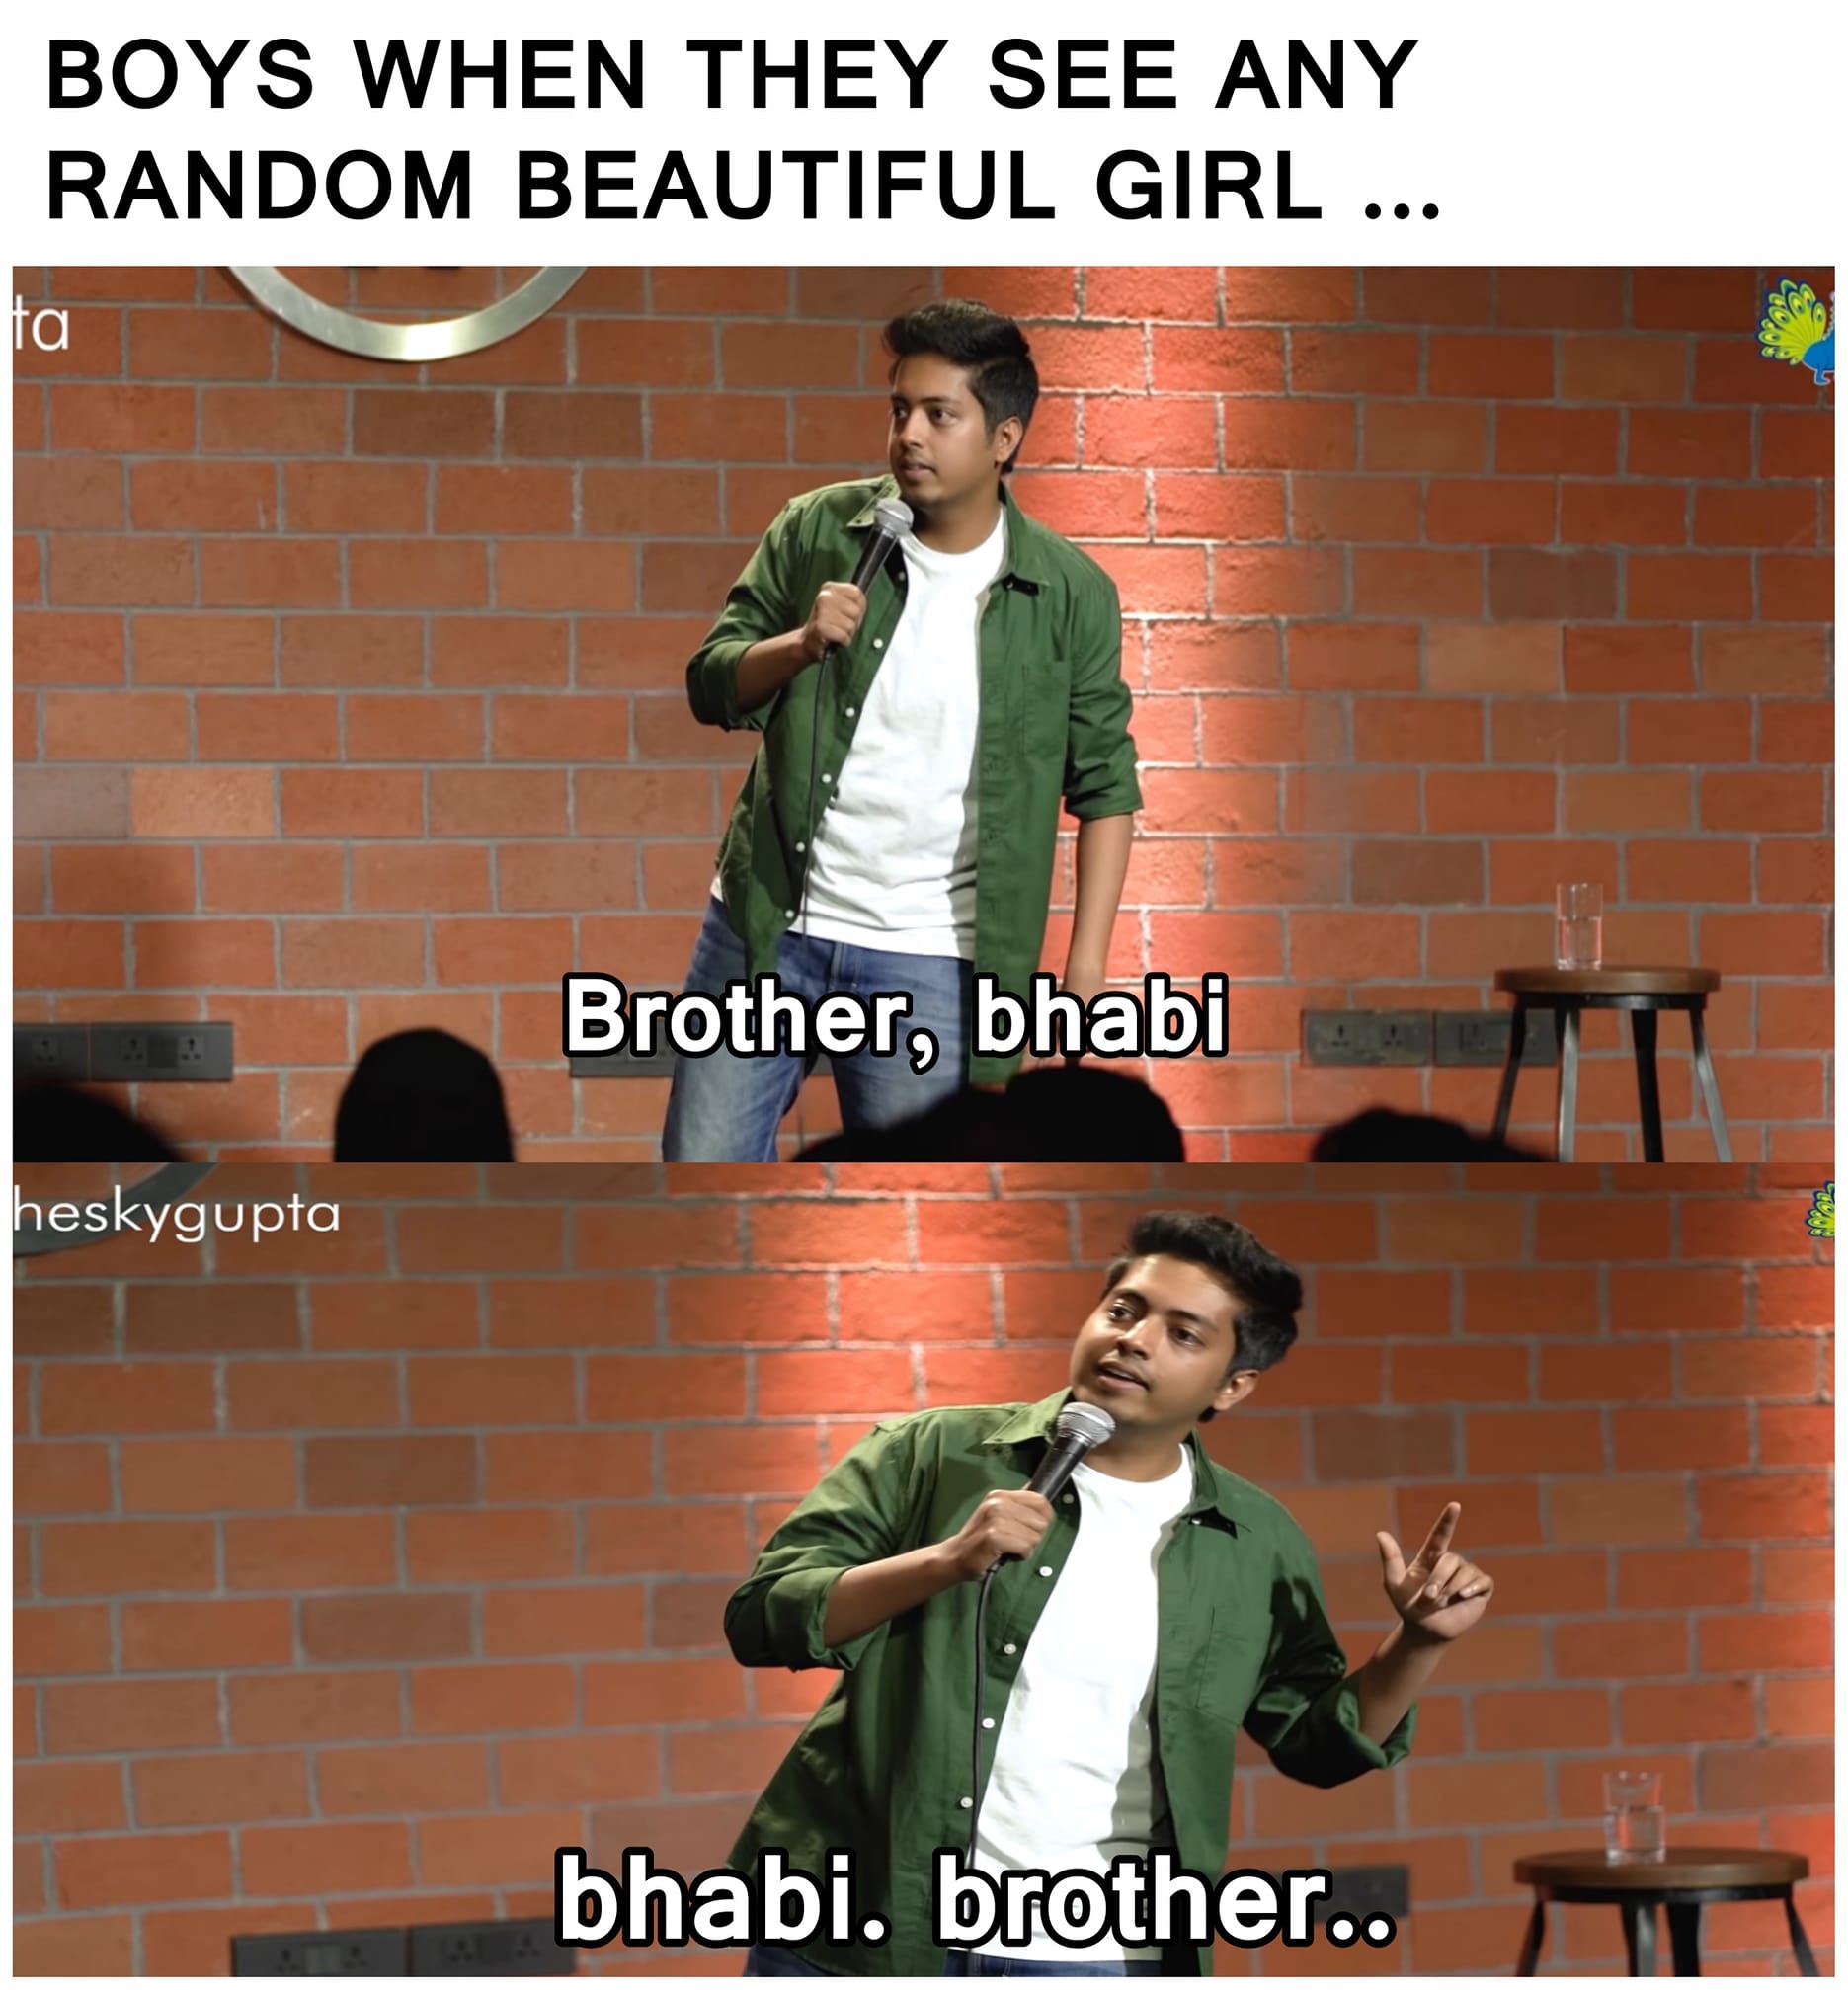
Caption: BOYS WHEN THEY SEE ANY RANDOM BEAUTIFUL GIRL     Brother , bhabi    bhabi. brother...
Label: non-hate